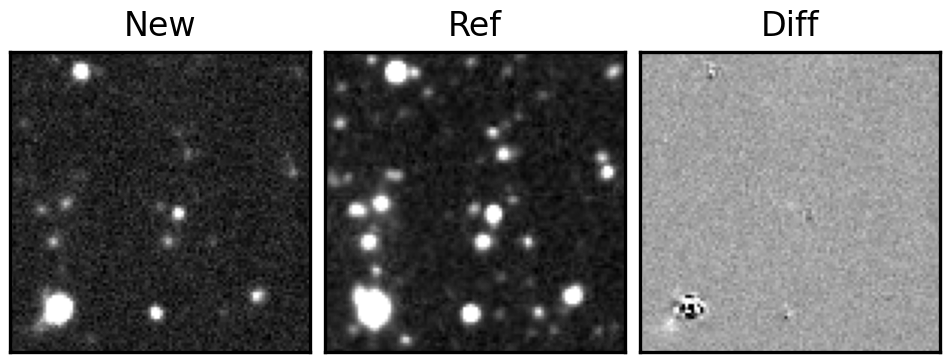
Label: real